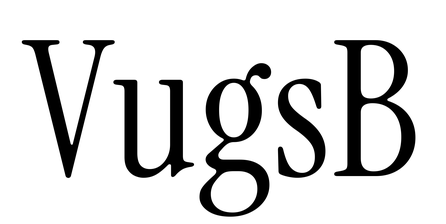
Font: InstrumentSerif-Regular